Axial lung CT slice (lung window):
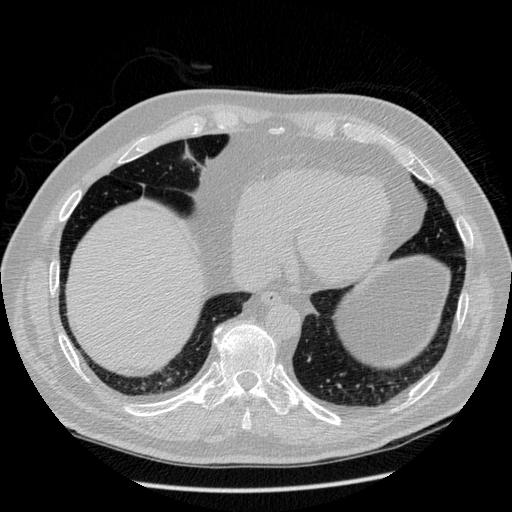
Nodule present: no